Question: I got a strange problem
I have 2 tables in sql database
So I want to write a query which gives result of 2 tables data
2 tables have same column names like
admission_number
student_name
student_class
I want to execute that query as given Image
The data which is got after executing query will be loaded to datagridview of win-form coding in C#
I'm traing this using as below code,but its completly not related to my Issue, please help me.
'''
private void report()
{
dataGridView4.AutoResizeColumns();
dataGridView4.AutoSizeColumnsMode = DataGridViewAutoSizeColumnsMode.AllCells;
ConnectionStringSettings consettings = ConfigurationManager.ConnectionStrings["smssms"];
string connectionString = consettings.ConnectionString;
SqlConnection cn = new SqlConnection(connectionString);
SqlCommand sqlcmd = new SqlCommand();
SqlDataAdapter sda = new SqlDataAdapter();
DataTable dt = new DataTable();
cn.Open();
//pass query
sqlcmd = new
SqlCommand(@"selectt.admission_number,t.student_name,t.student_class,e.admission_number,e.student_name,e.student_class
from tenthclass_marks as t,eighth_to_ninth_marks as e ", cn);
sda = new SqlDataAdapter(sqlcmd);
//Fill the data in the SQL Data Adapter
sda.Fill(dt);
//Bind it in the DataGrid View
dataGridView4.DataSource = dt;
cn.Close();
}
'''
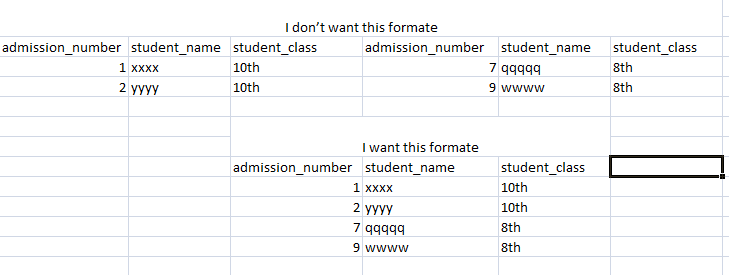
Answer: Your query as it stands:
'''
select t.admission_number,
t.student_name,
t.student_class,
e.admission_number,
e.student_name,
e.student_class
from tenthclass_marks as t,
eighth_to_ninth_marks as e
'''
is producing the <URL>.
You need to use 'UNION ALL' to combine the results:
'''
SELECT t.admission_number,
t.student_name,
t.student_class
FROM tenthclass_marks AS t
UNION ALL
SELECT e.admission_number,
e.student_name,
e.student_class
FROM eighth_to_ninth_marks AS e;
'''
For what it is worth your c# can be cleaned up a bit too:
'''
private void report()
{
dataGridView4.AutoResizeColumns();
dataGridView4.AutoSizeColumnsMode = DataGridViewAutoSizeColumnsMode.AllCells;
string connectionString = ConfigurationManager.ConnectionStrings["smssms"].ConnectionString;
string sql = @"SELECT t.admission_number,
t.student_name,
t.student_class
FROM tenthclass_marks AS t
UNION ALL
SELECT e.admission_number,
e.student_name,
e.student_class
FROM eighth_to_ninth_marks AS e;";
DataTable dt = new DataTable();
using (var adapter = new SqlDataAdapter(sql, connectionString))
{
adapter.Fill(dt);
}
dataGridView4.DataSource = dt;
}
'''